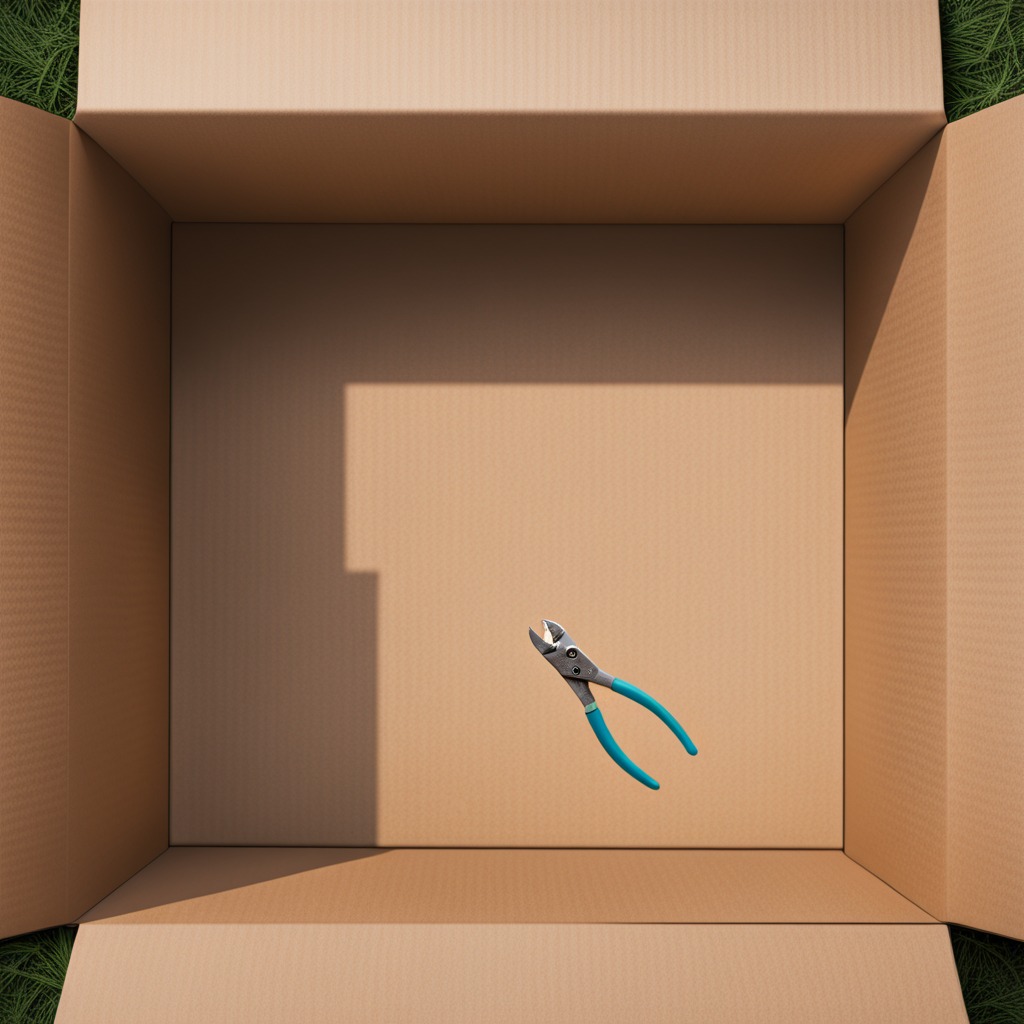
A plier is lying on a clean dry cardboard box surface in an outdoor workshop during daytime bright natural light soft shadows slightly creased but